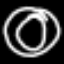
Label: donut